Interaction volume radius: 10 \u00c5
Interaction volume height: 10 \u00c5
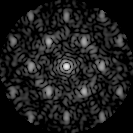
Disorder parameter: 0.4585